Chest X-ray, PA view. Patient: 59 years old, sex M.
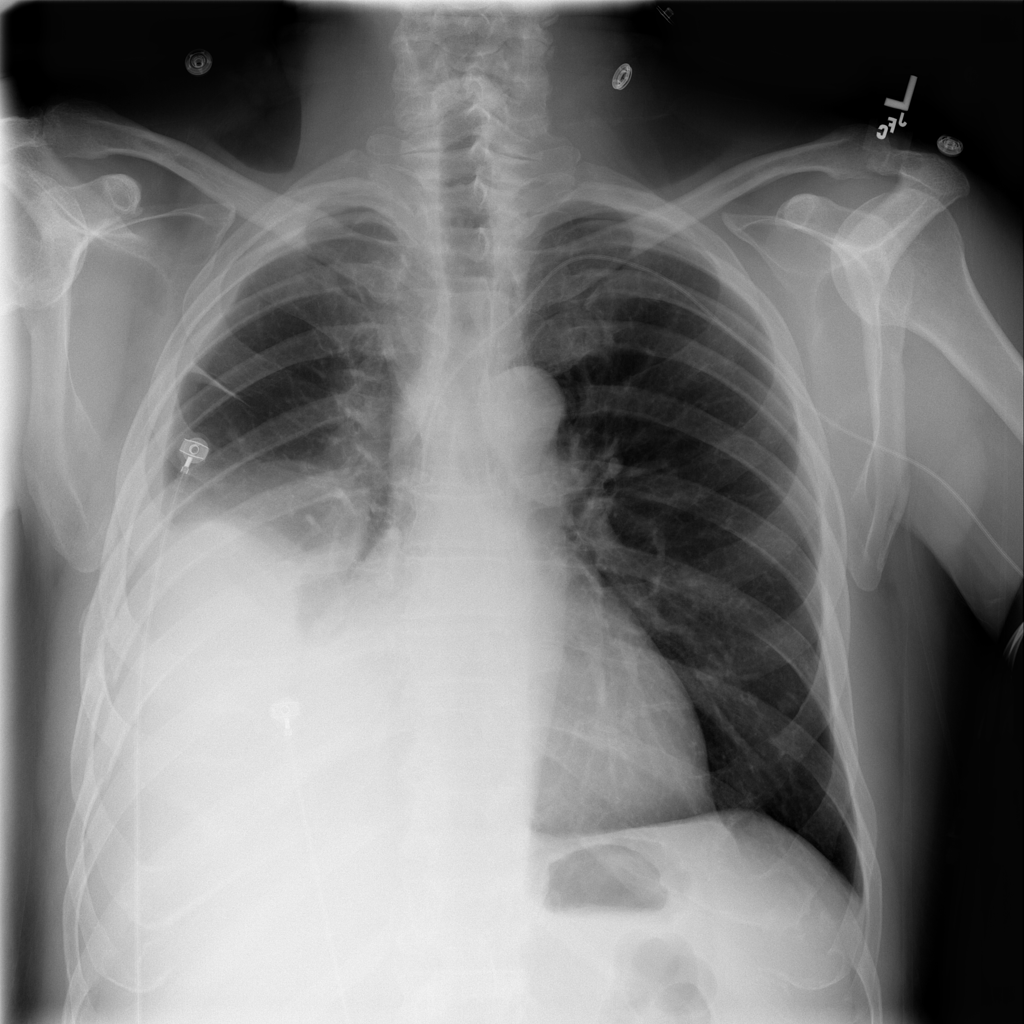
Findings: Consolidation